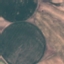
Land use / land cover: AnnualCrop